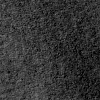
Atmospheric dust classification: not_dusty